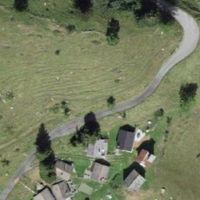
EUNIS habitat code: 26
Species observed at this site:
Anthus trivialis
Oenanthe oenanthe
Gypaetus barbatus
Sylvia borin
Anthus spinoletta
Prunella modularis
Turdus viscivorus
Aegithalos caudatus
Buteo buteo
Prunella collaris
Sylvia atricapilla
Spinus spinus
Phylloscopus collybita
Erithacus rubecula
Cuculus canorus
Phoenicurus ochruros
Nucifraga caryocatactes
Garrulus glandarius
Falco tinnunculus
Corvus corax
Periparus ater
Accipiter nisus
Motacilla cinerea
Cyanistes caeruleus
Lophophanes cristatus
Accipiter gentilis
Troglodytes troglodytes
Pyrrhula pyrrhula
Corvus cornix
Fringilla coelebs
Regulus ignicapilla
Lanius collurio
Ptyonoprogne rupestris
Carduelis carduelis
Saxicola rubetra
Emberiza cia
Parus major
Regulus regulus
Cinclus cinclus
Pyrrhocorax graculus
Aquila chrysaetos
Motacilla alba
Delichon urbicum